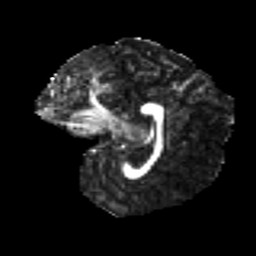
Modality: FA
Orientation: sagittal
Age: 23
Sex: female
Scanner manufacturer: ge
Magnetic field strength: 3 T
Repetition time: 7.8 s
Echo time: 0.0606 s